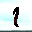
Label: 1